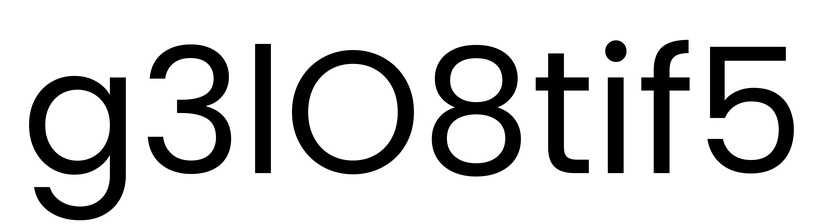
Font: Poppins-Regular